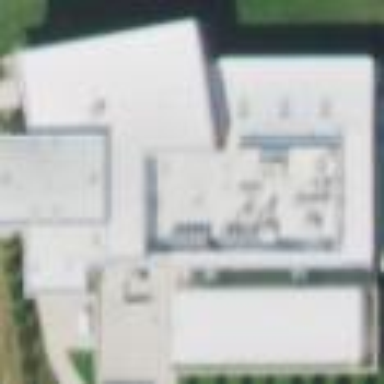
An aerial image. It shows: Building.